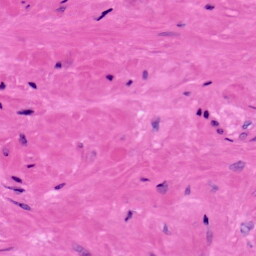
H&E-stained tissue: Prostate